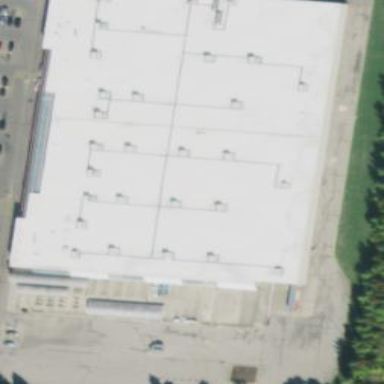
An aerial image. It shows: Supermarket located in building.